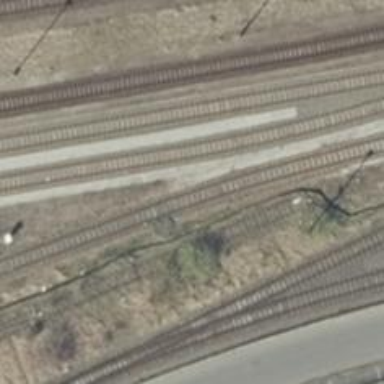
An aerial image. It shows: Railway signal.